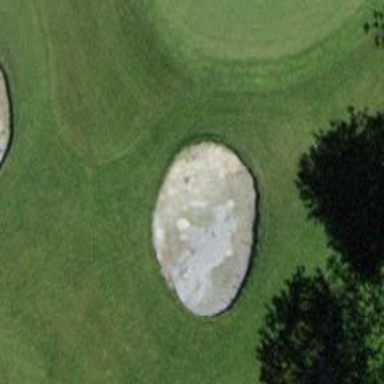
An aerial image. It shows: Golf bunker filled with sandy terrain.